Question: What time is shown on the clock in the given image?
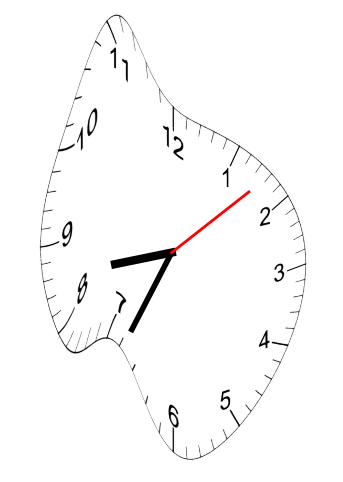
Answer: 08:34:08